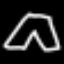
Label: pants